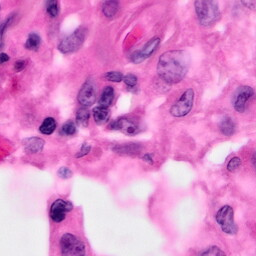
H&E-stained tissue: Pancreatic